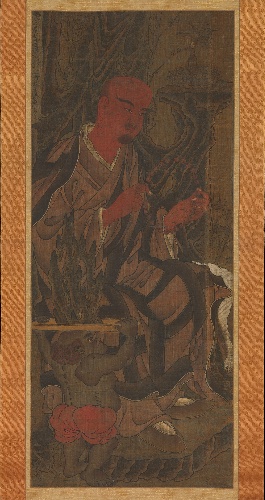
Title: 羅漢図 （十六羅漢図の内）|Arhats
Date: late 14th century
Object type: Hanging scroll
Classification: Paintings
Medium: Hanging scroll; ink and color on silk
Culture: Japan
Period: Nanbokuchō period (1336–92)
Dimensions: Image: 45 7/8 x 19 3/8 in. (116.5 x 49.2 cm)
Overall with mounting: 75 3/4 x 25 3/8 in. (192.4 x 64.5 cm)
Overall with knobs: 75 3/4 x 27 1/8 in. (192.4 x 68.9 cm)
Department: Asian Art
Credit line: The Harry G. C. Packard Collection of Asian Art, Gift of Harry G. C. Packard, and Purchase, Fletcher, Rogers, Harris Brisbane Dick, and Louis V. Bell Funds, Joseph Pulitzer Bequest, and The Annenberg Fund Inc. Gift, 1975
Accession year: 1975
Repository: Metropolitan Museum of Art, New York, NY
Tags: Men|Buddhism